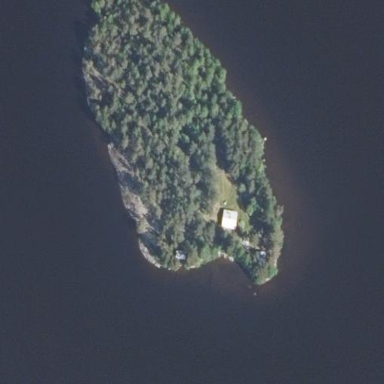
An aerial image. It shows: Island covered with woodland.